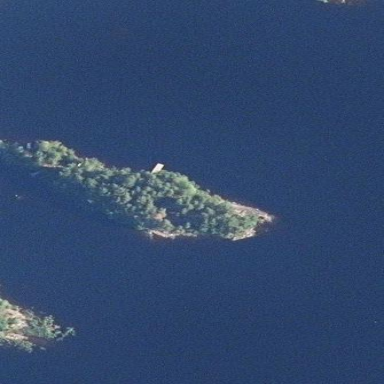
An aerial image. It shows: Islet surrounded by woodland.